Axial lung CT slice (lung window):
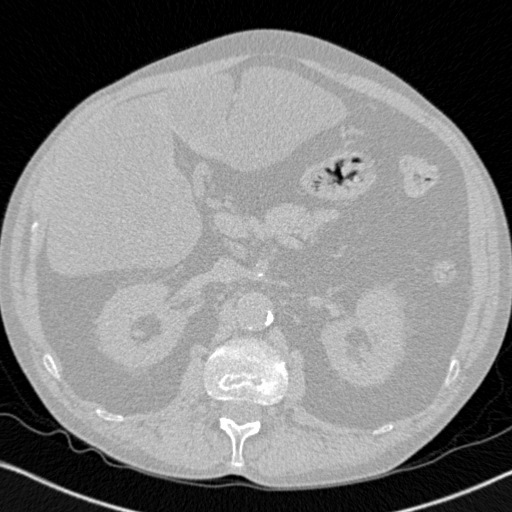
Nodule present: no